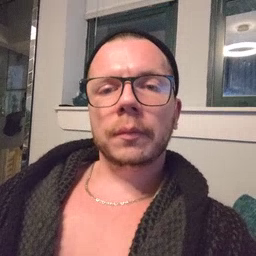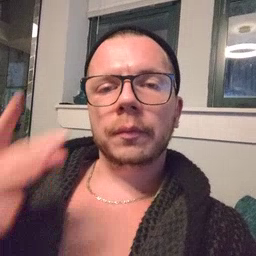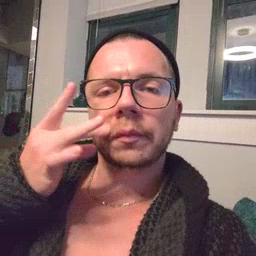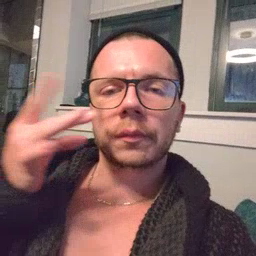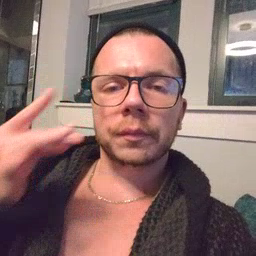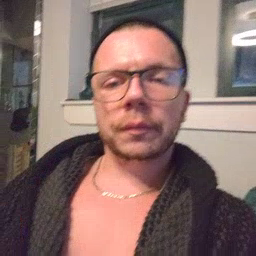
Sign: cat